Chest X-ray. View position: PA
Patient age: 41
Patient sex: M
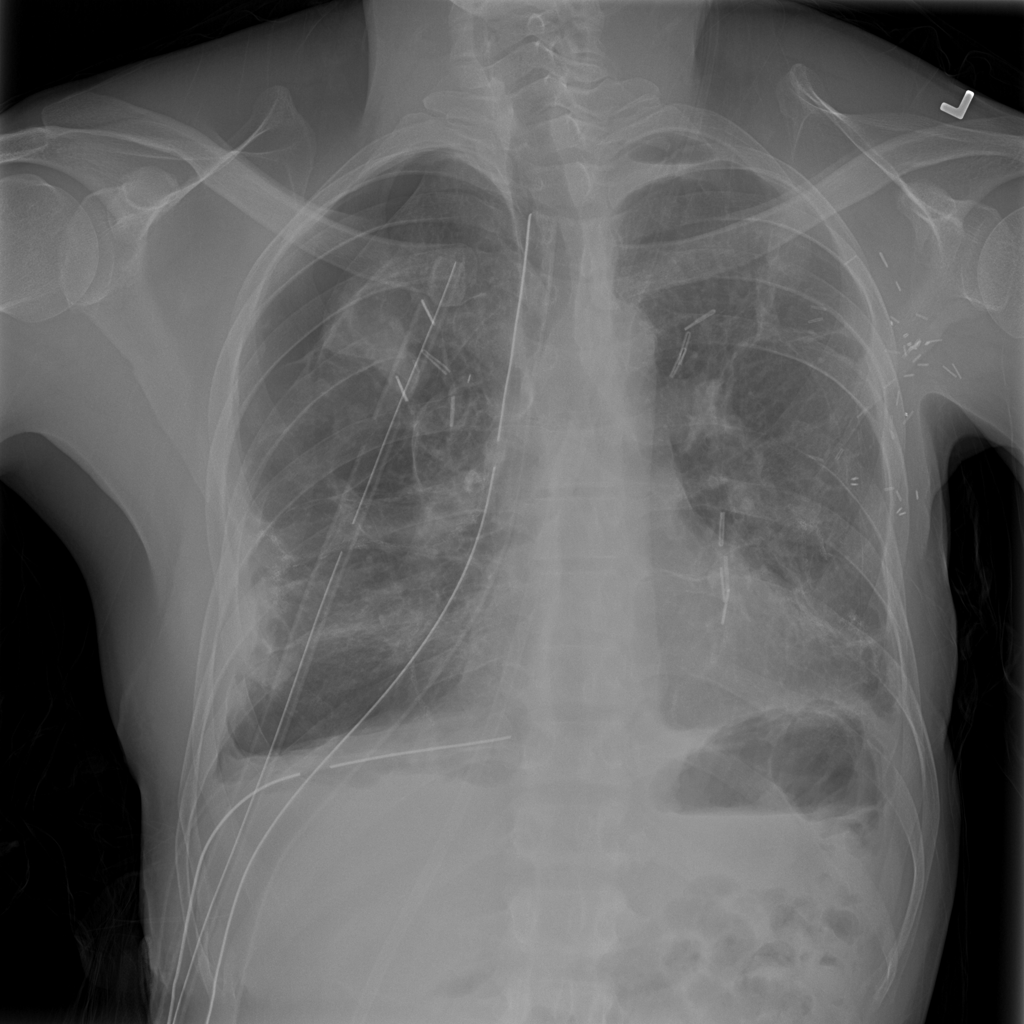
Finding: Pneumothorax